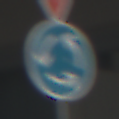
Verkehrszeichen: Kreisverkehr
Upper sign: VorfahrtGewaehren
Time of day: MorningAfternoon
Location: Outdoor (Urban)
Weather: Clear
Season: NotSpecified
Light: Natural